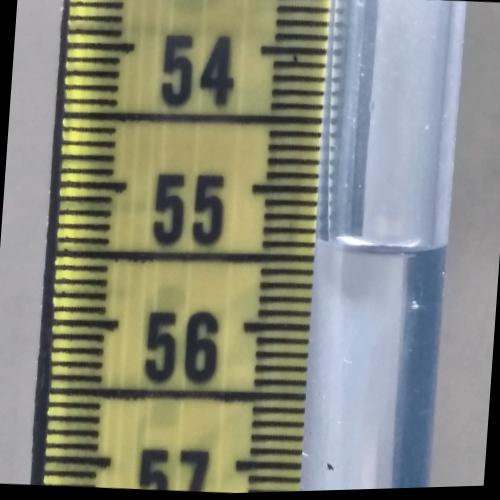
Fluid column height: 55.4 cm